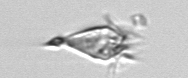
Label: Paratontonia_gracillima